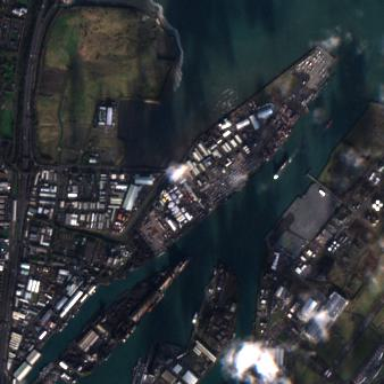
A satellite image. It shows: Industrial area designated as harbor.